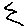
Label: zigzag